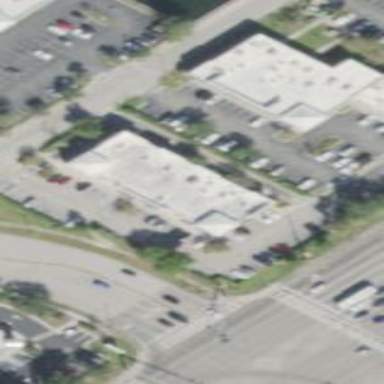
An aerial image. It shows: Commercial building.